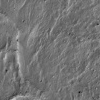
Atmospheric dust classification: not_dusty